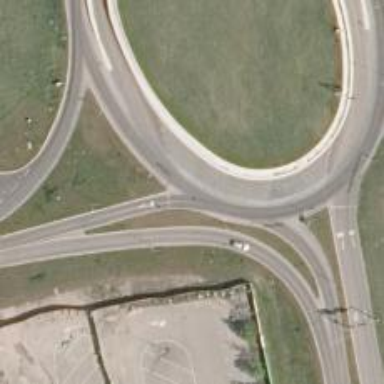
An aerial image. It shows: Primary highway with asphalt surface leading to roundabout.